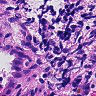
Metastatic tissue present: yes